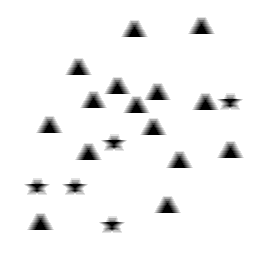
Squares: 0
Triangles: 15
Stars: 5
Total shapes: 20